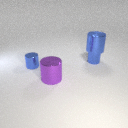
small blue metal cylinder behind large purple metal cylinder